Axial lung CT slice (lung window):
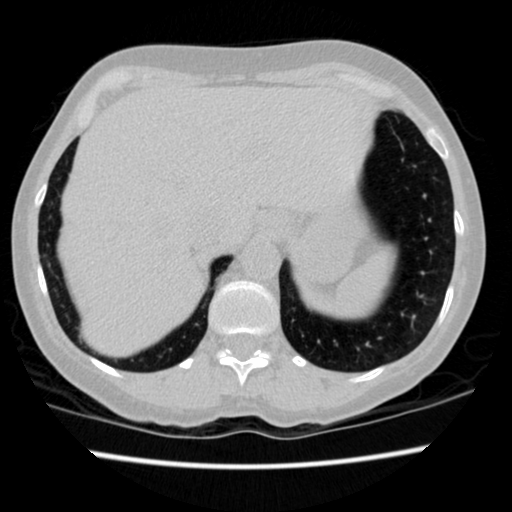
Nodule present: no